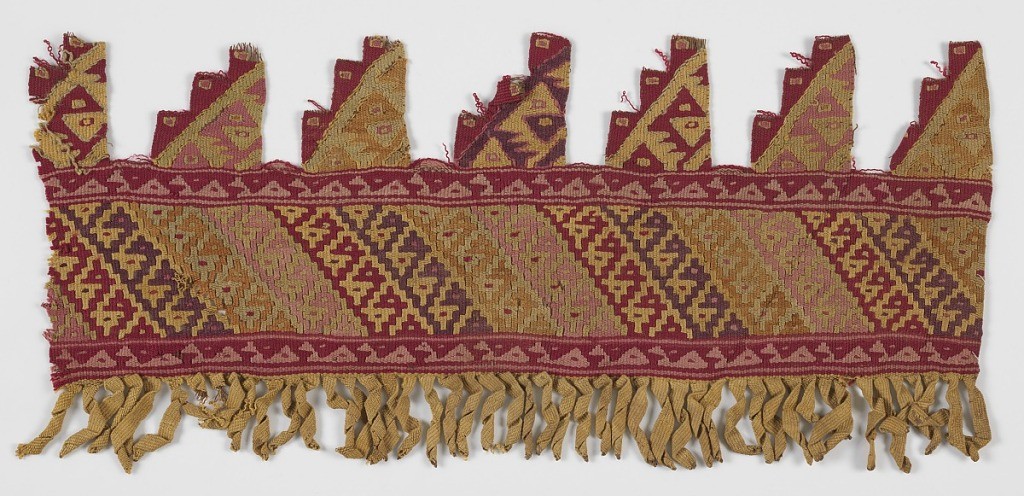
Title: Textile
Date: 1200–1500
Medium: cotton, wool Technique: slit tapestry, non-horizontal wefts
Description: Fragment of a border of a garment: border patterned by diagonal bands of interlocked bird or serpent heads in multi-colors with a narrow interlock patterned band in red and pink at top and bottom. Yellow tab fringe at bottom and isolated stepped triangles with interlocked bird or serpent heads at the top which originally were continuous with the plain fabric of the main body of the garment.